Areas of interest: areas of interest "Scientific Research Institution"
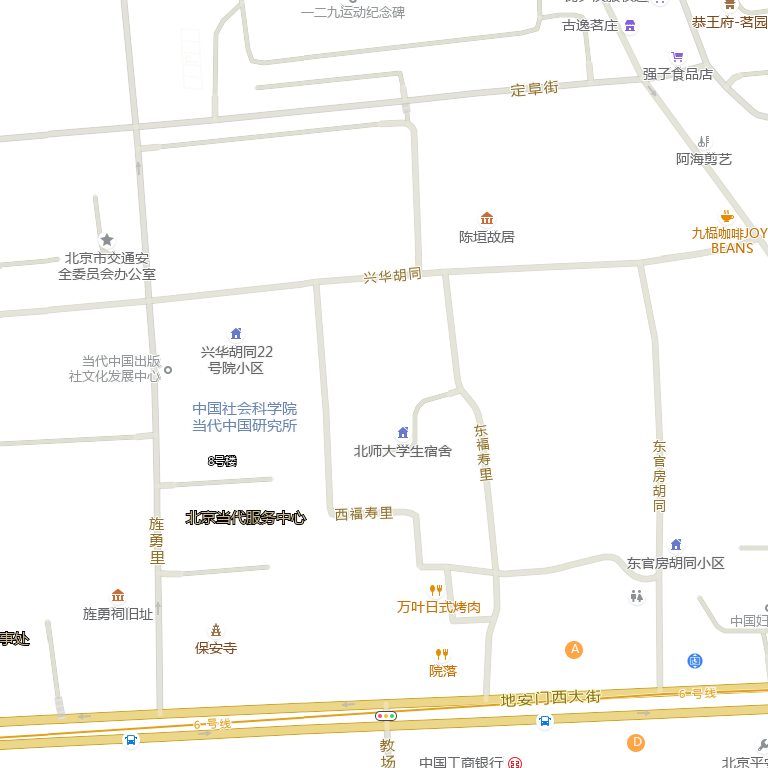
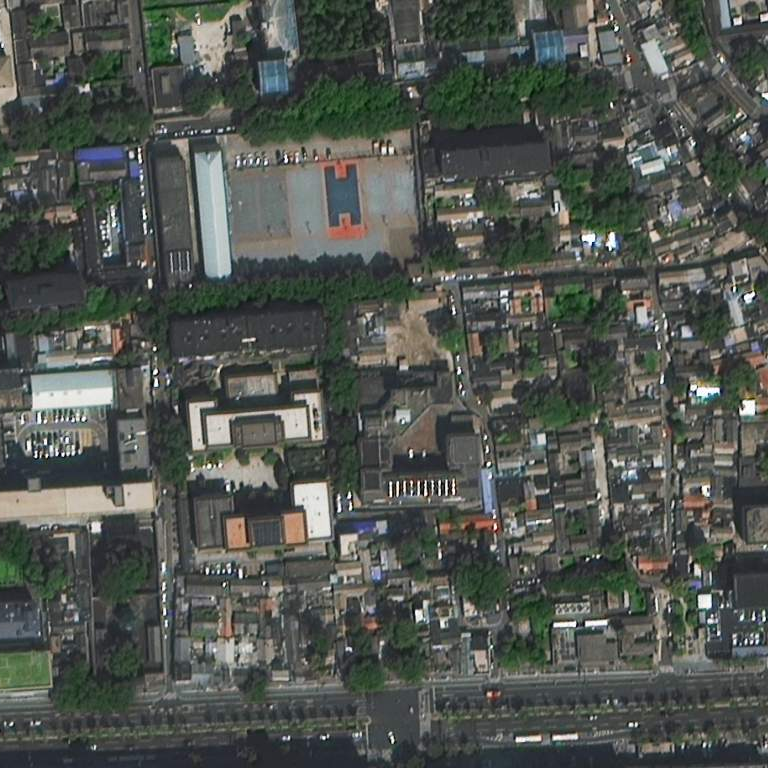